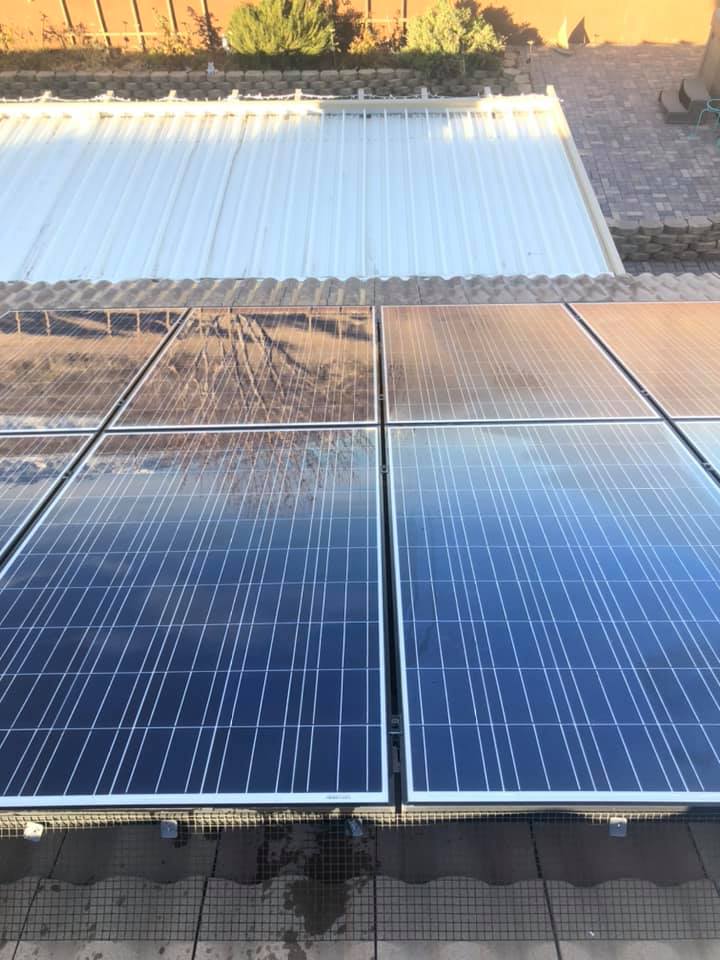
Label: Clean